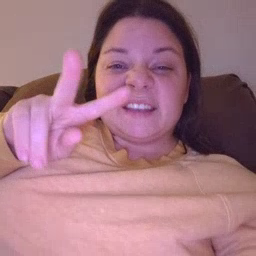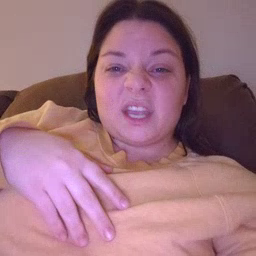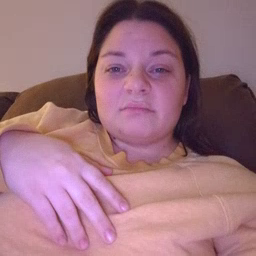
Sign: TV